Field crop: maize
Growth stage: 1
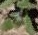
Species: chenopodium